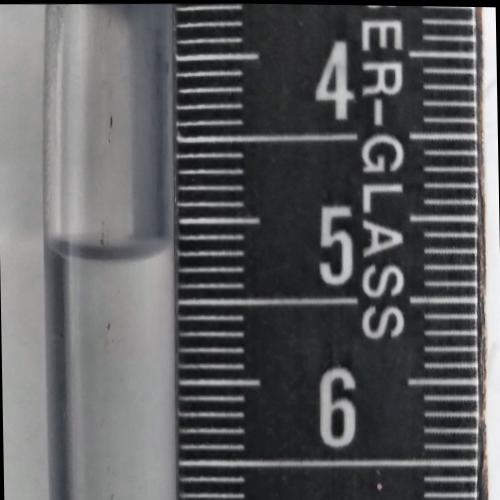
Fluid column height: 5.2 cm